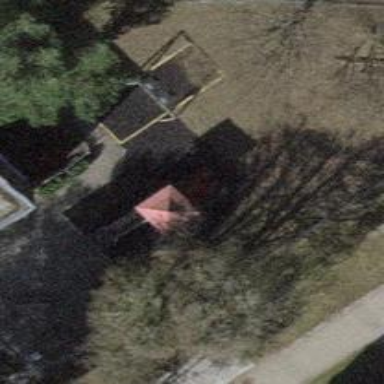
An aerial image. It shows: Playground area for leisure land.